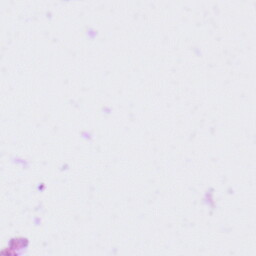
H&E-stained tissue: Tonsil